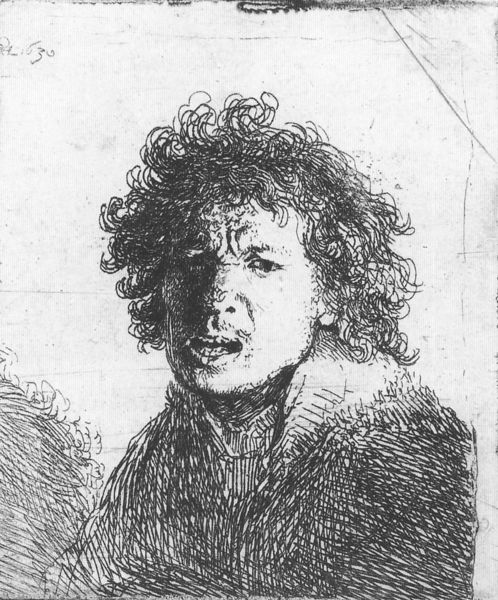
Titel: Selbstbildnis mit offenem Mund
Künstler: Harmensz van Rijn Rembrandt
Institution: Amsterdam, Rijksprentenkabinett
Schlagwörter: kopf, mann, schatten, umhang, weiß, haar, mund, nase, schwarz, skizze, zeichnung, blick, jacke, augen, böse, falten, gesicht, kragen, rembrandt, portrait, porträt, signatur, haare, mantel, blatt, lippen, locken, papier, datierung, linien, grimmig, mimik, striche, schwarze haare, tusche, kohle, schraffur, schwarzweiß, wirr, schraffiert, stift, zähne, schmerz, schreien, ärger, rufen, gefühl, rembrand, ärgerlich, kreuzschraffur, bleifstift, irr, 1630, erbost, #mund, bkohle, locekn